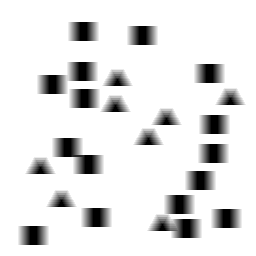
Squares: 16
Triangles: 8
Stars: 0
Total shapes: 24